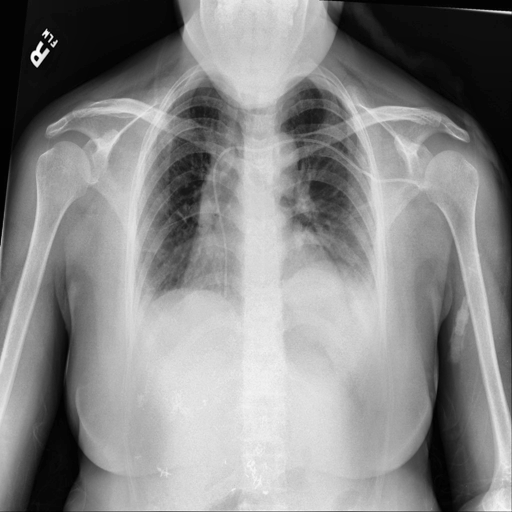
Finding: NORMAL